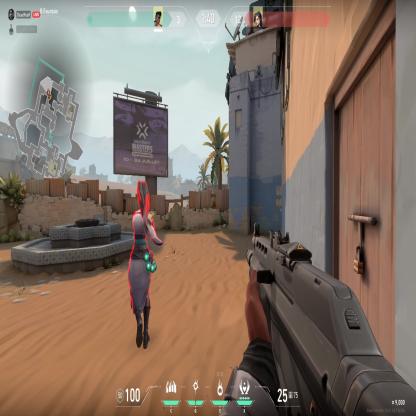
Label: enemy